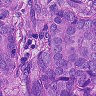
Metastatic tissue present: yes